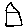
Label: house